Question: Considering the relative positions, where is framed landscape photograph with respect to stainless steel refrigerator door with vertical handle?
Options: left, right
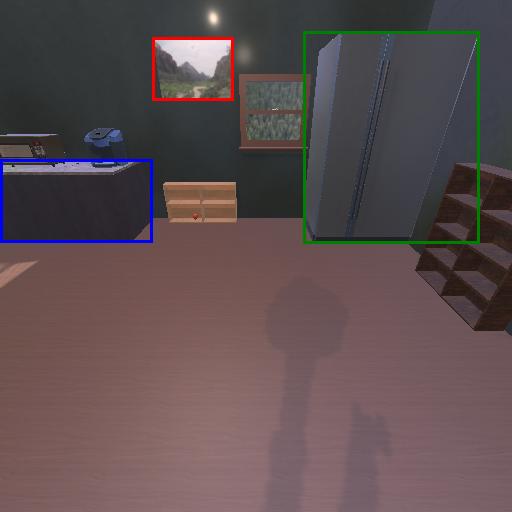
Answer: left